Interaction volume radius: 10 \u00c5
Interaction volume height: 15 \u00c5
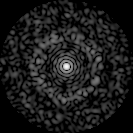
Disorder parameter: 0.8109